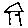
Label: house